Question: I am learning Java Swing and have a optical issue that i am trying to solve.
When i use the System-Default Look and Feel on Windows 7, i get the huge close button and empty title-bar over the floating JToolBar.
Image of the floating toolbar only (without the application in background):

Is there a way to remove the surrounding Borders & Button of a floating toolbar?
Or at least adjust their sizes?
Thanks the suggestion from nachokk and the following snipplet found on <URL> i may be did a step forward. But still, not working. Now after undocking, the toolbar become invisible.
'''
tbFile = new JToolBar();
tbFile.addHierarchyListener(new HierarchyListener() {
@Override
public void hierarchyChanged(HierarchyEvent e) {
if ((e.getChangeFlags() & HierarchyEvent.PARENT_CHANGED) == 0) return;
JToolBar bar = (JToolBar) e.getComponent();
if (!((BasicToolBarUI) bar.getUI()).isFloating()) return;
final Window topLevel = SwingUtilities.windowForComponent(bar);
if (topLevel instanceof JDialog) {
//((JDialog) topLevel).setVisible(false);
((JDialog) topLevel).setUndecorated(true);
//((JDialog) topLevel).setVisible(true);
}
}
});
'''
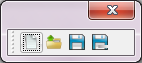
Answer: Thanks to comments here and the answer of Yishai on <URL> , i got what i wanted - undecorated floating ToolBar.
In order to use setUndecorated, the frame/dialog should be disposed first.
'''
tbFile = new JToolBar();
final HierarchyListener hierarchyListener = new HierarchyListener() {
@Override
public void hierarchyChanged(HierarchyEvent e) {
if ((e.getChangeFlags() & HierarchyEvent.PARENT_CHANGED) == 0) return;
JToolBar bar = (JToolBar) e.getComponent();
if (!((BasicToolBarUI) bar.getUI()).isFloating()) return;
Window topLevel = SwingUtilities.windowForComponent(bar);
if(topLevel == null) return;
topLevel.dispose();
((JDialog) topLevel).setUndecorated(true);
topLevel.setVisible(true);
}
};
tbFile.addHierarchyListener(hierarchyListener);
'''